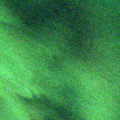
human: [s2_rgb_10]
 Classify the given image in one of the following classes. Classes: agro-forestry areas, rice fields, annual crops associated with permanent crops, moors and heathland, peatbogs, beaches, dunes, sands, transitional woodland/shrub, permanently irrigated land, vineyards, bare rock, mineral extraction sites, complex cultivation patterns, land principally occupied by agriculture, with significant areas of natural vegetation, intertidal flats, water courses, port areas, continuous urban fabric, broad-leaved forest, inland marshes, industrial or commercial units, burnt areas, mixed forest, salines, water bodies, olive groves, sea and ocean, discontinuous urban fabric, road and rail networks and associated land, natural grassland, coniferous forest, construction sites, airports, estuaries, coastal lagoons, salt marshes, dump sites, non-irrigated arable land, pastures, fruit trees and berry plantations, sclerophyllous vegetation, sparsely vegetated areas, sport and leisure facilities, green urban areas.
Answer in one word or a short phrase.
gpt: coastal lagoons